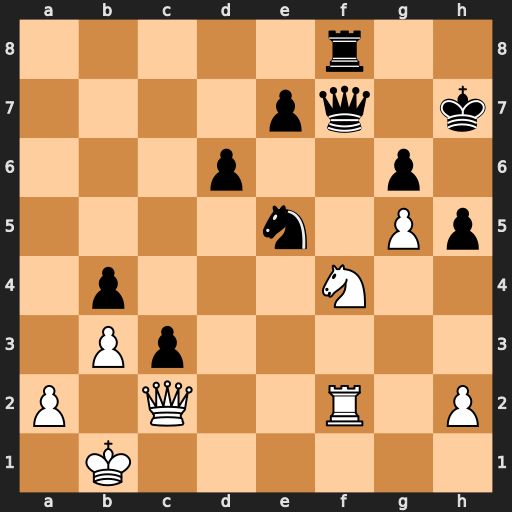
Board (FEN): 5r2/4pq1k/3p2p1/4n1Pp/1p3N2/1Pp5/P1Q2R1P/1K6
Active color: w
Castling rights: -
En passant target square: -
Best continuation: Nxg6 Nxg6 Rxf7+